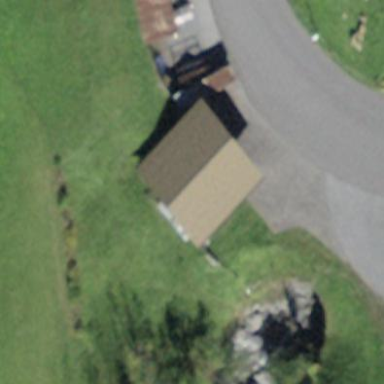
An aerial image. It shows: Shed.